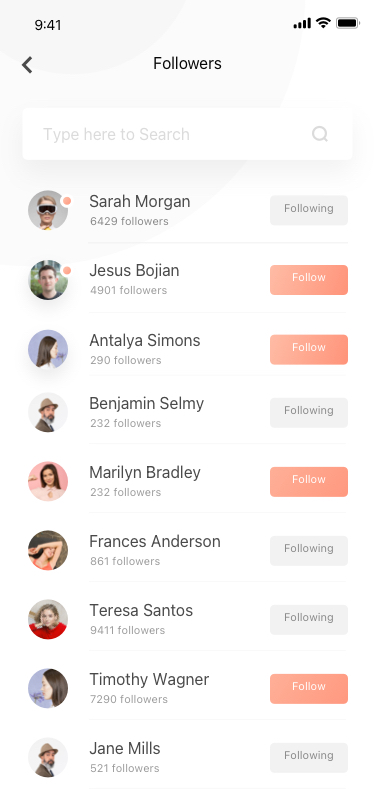
Text in this UI design:
Type here to Search
Followers
232 followers
Benjamin Selmy
Following
232 followers
Marilyn Bradley
Follow
861 followers
Frances Anderson
Following
9411 followers
Teresa Santos
Following
7290 followers
Timothy Wagner
Follow
521 followers
Jane Mills
Following
4901 followers
Jesus Bojian
Follow
6429 followers
Sarah Morgan
Following
290 followers
Antalya Simons
Follow